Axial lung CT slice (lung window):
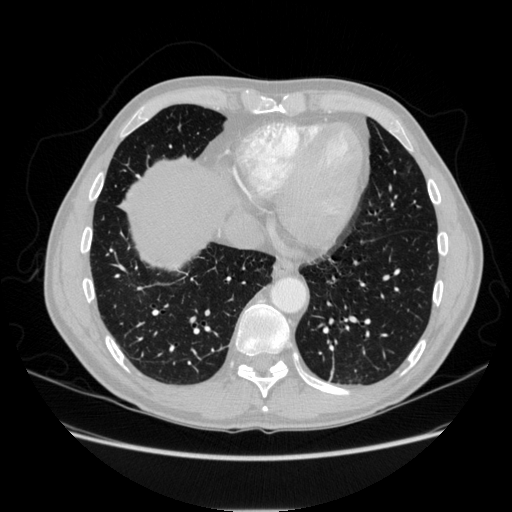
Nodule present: no